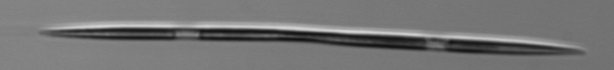
Label: Pseudo-nitzschia